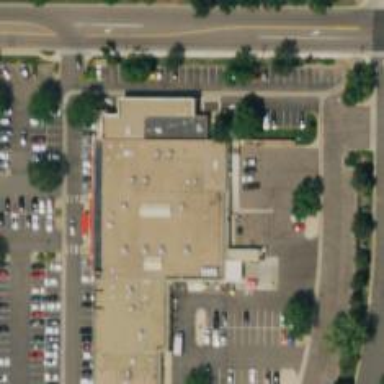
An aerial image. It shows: Supermarket.